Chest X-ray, AP view. Patient: 50 years old, sex M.
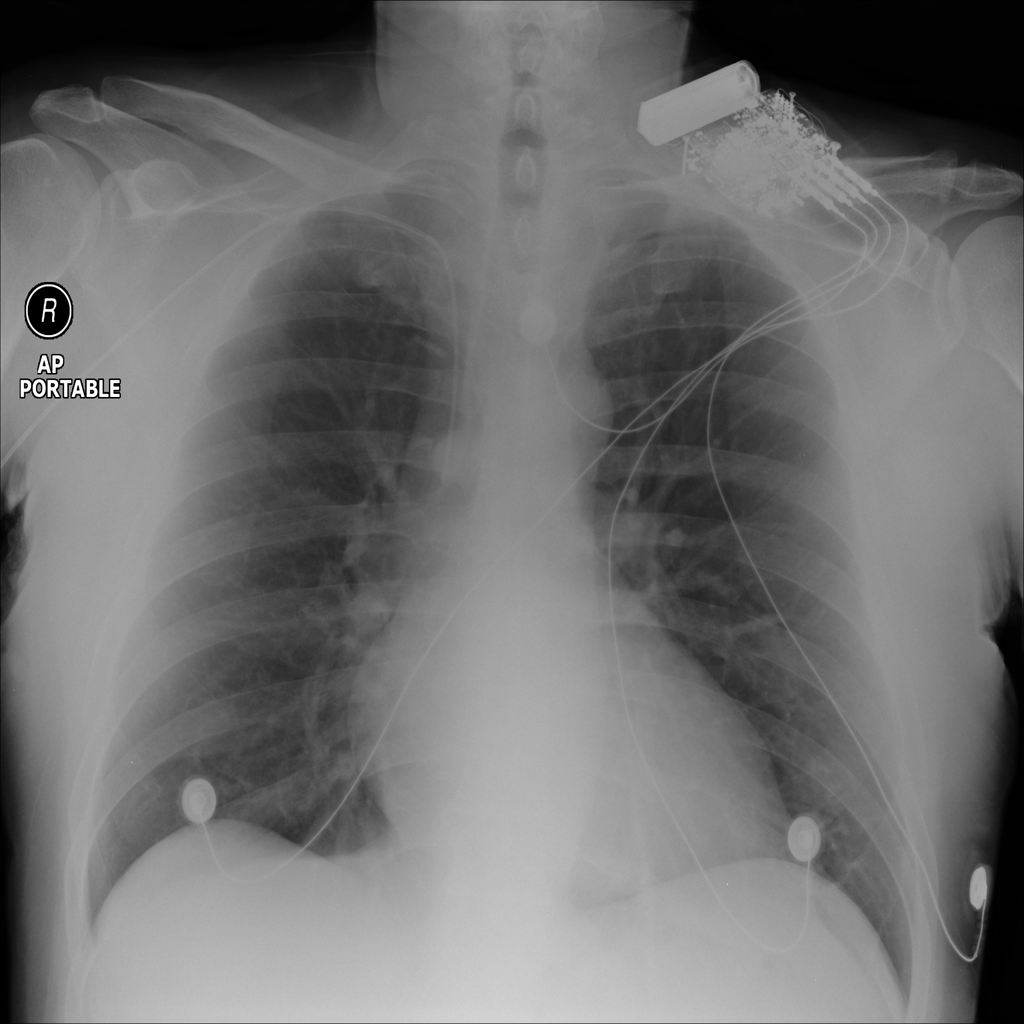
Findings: No Finding